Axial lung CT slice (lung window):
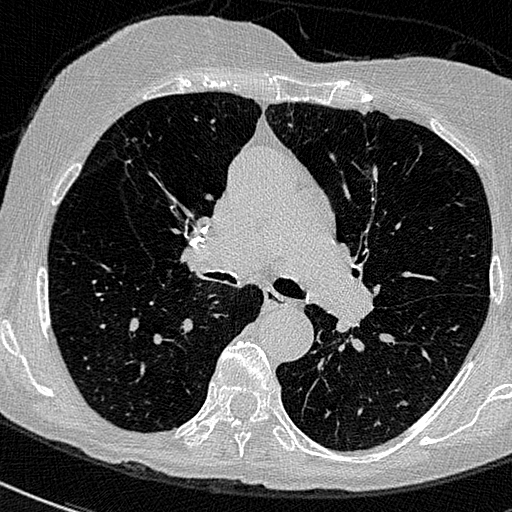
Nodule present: no